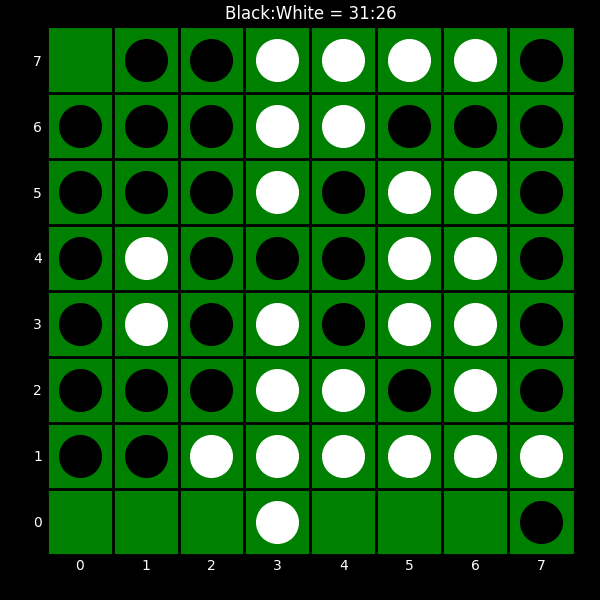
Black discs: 31
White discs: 26